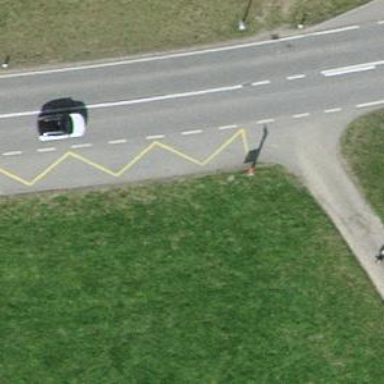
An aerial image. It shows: Bus stop with platform for public transport.